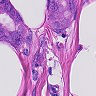
Metastatic tissue present: yes